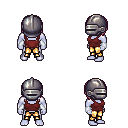
a pixel art fantasy rpg character, male body template, dark elf, purple skin, maroon pirate shirt, gold greaves, white blonde pageboy hairstyle, metal helm, white cloth bracers, four views (front, back, left, right), 2x2 character sprite sheet, small pixel art, hard edges, no anti-aliasing